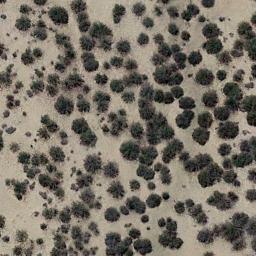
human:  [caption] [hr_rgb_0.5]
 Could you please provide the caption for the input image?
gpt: The chaparral is consist of dense bushes .

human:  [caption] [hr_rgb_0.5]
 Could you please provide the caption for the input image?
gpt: Chaparral is evenly distributed on the sand .

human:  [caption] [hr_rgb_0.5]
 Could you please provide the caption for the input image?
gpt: A lot of green chaparrals grow in the desert .

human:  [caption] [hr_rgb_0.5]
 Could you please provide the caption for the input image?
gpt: There are dozens of trees in this desert .

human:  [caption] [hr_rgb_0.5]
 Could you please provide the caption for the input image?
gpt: The chaparral is dense and even .